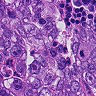
Metastatic tissue present: yes